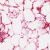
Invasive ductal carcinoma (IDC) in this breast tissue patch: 0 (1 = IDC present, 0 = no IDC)